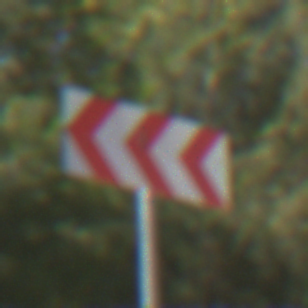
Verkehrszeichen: RichtungstafelnInKurvenGrossRechts
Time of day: Midday
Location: Outdoor (Nature)
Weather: Clear
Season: Summer
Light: Natural